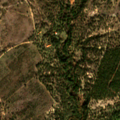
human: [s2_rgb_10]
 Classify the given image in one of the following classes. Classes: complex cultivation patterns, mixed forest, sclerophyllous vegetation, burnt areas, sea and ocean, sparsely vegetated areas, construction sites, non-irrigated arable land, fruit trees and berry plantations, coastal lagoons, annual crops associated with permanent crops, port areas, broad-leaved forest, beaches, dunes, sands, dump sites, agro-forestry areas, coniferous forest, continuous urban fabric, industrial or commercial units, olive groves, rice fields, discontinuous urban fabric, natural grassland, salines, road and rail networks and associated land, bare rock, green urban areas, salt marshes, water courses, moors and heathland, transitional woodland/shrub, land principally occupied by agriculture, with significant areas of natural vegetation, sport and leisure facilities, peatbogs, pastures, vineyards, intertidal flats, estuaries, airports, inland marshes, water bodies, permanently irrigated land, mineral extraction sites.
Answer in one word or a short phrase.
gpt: agro-forestry areas, broad-leaved forest, coniferous forest, transitional woodland/shrub